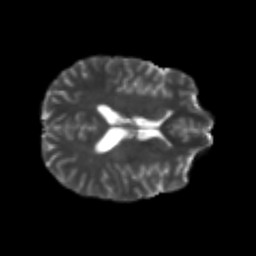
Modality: T2w
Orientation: axial
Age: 22
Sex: male
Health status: healthy
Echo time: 0.074 s